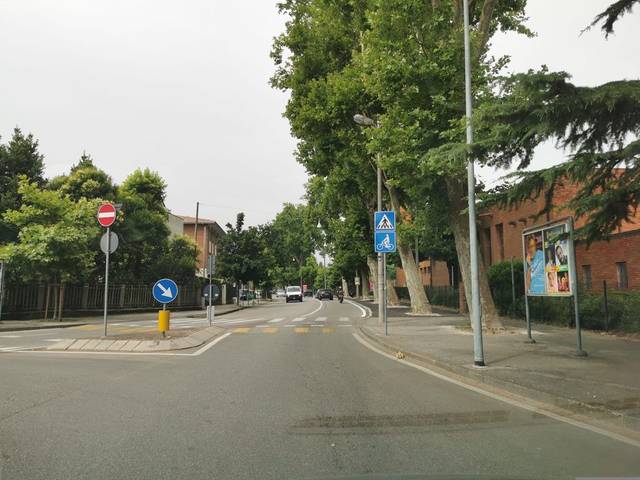
Region: Italy
Coordinates: 45.393, 11.878